Question: code:
'''
#include <iostream>
#include <iomanip>
using namespace std;
class Ascii_output {
public:
void run() {
print_ascii();
}
private:
void print_ascii() {
int i, j; // i is used to print the first element of each row
// j is used to print subsequent columns of a given row
char ch; // ch stores the character which is to be printed
cout << left;
for (i = 32; i < 64; i++) { // 33 rows are printed out (64-32+1)
ch = i;
if (ch != '
') // replaces any newline printouts with a blank character
cout << setw(3) << i << " " << setw(6) << ch;
else
cout << setw(3) << i << " " << setw(6);
for (j = 1; j < 7; j++) { // decides the amount of columns to be printed out, "j < 7" dictates this
ch += 32*j; // offsets the column by a multiple of 32
if (ch != '
') // replaces any newline printouts with a blank character
cout << setw(3) << i+(32*j) << " " << setw(6) << ch;
else
cout << setw(3) << i+(32*j) << " " << setw(6);
}
cout << endl;
}
}
};
'''
output:

Why do I not get a properly indented output and weird characters at the values 96 - 255 ?
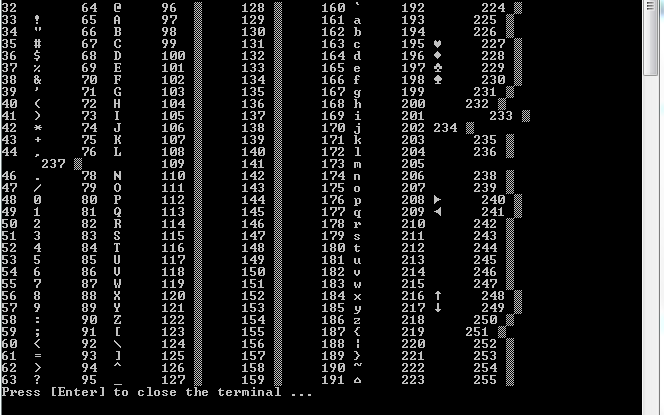
Answer: This line doesn't do the right thing:
'''
ch += 32*j;
'''
You want to count by 32, that's either
'''
ch += 32;
'''
or
'''
ch = i + 32*j;
'''
I strongly recommend making the numeric and character values match during your output. So change
'''
cout << setw(3) << i+(32*j) << " " << setw(6) << ch;
'''
to
'''
cout << setw(3) << int(ch) << " " << setw(6) << ch;
'''